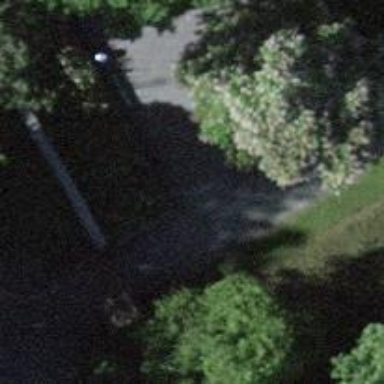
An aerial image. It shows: Brown bench.